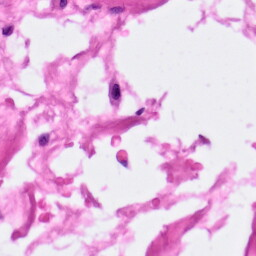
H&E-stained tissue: Pancreatic